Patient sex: M
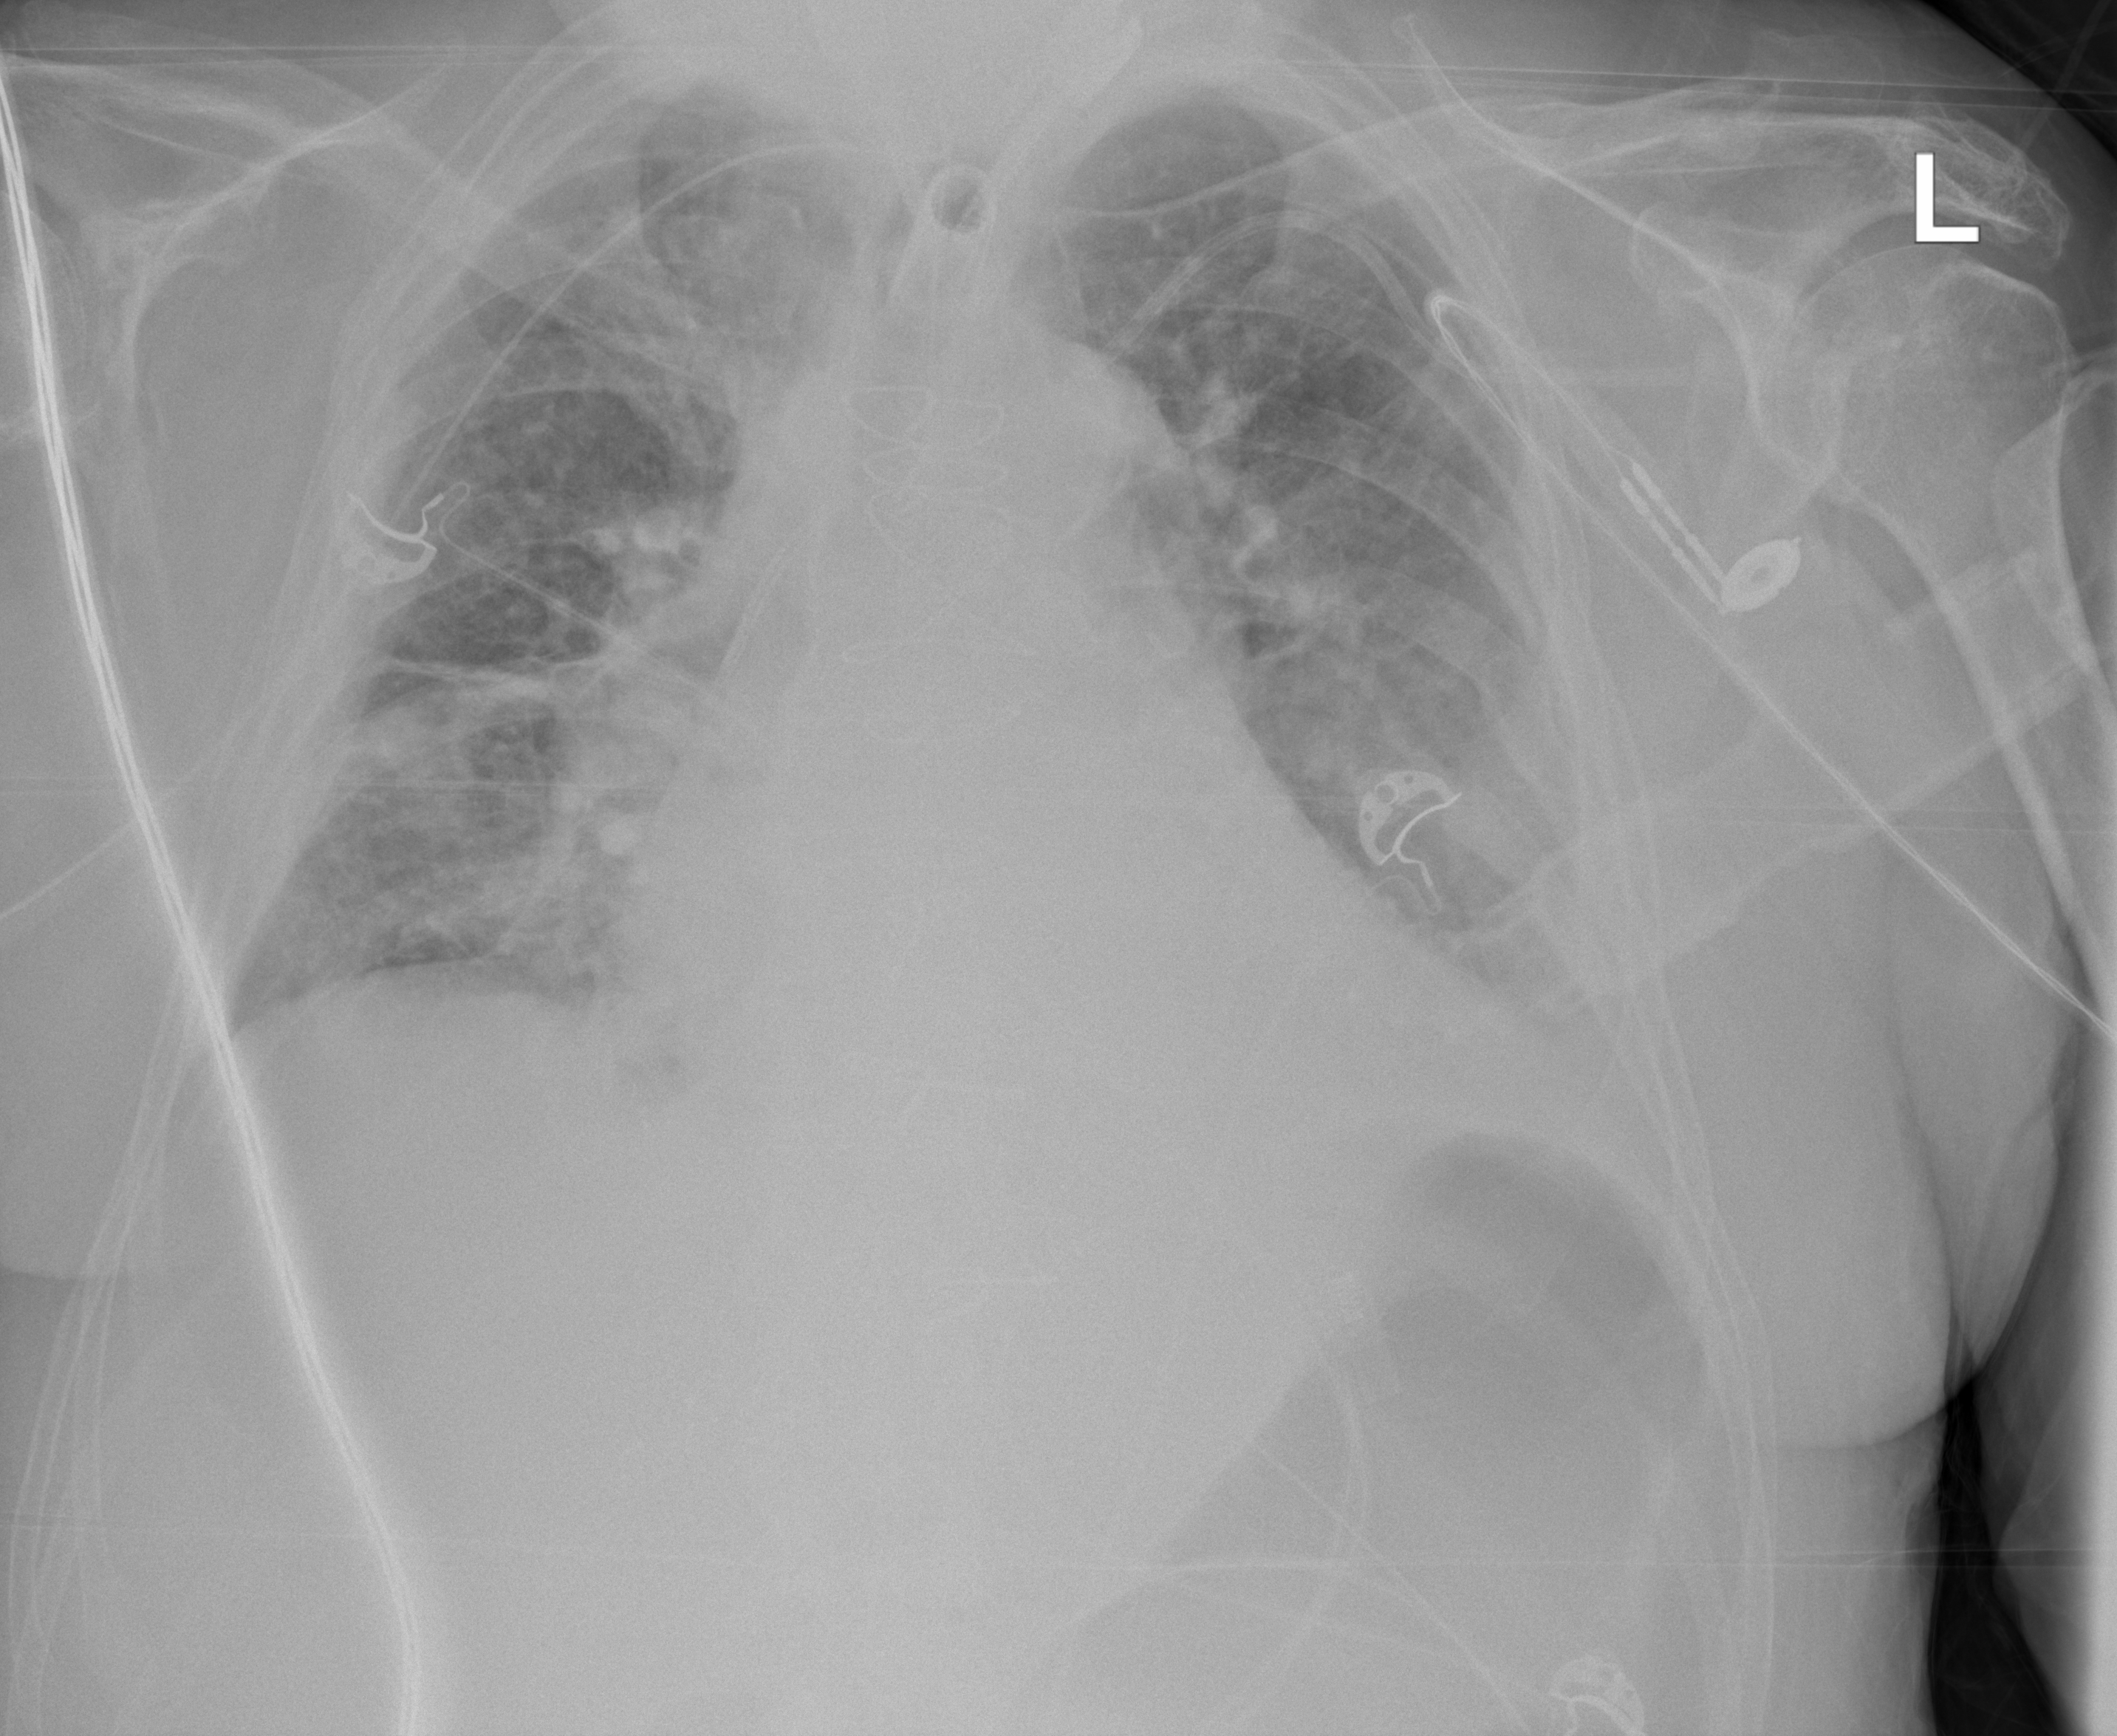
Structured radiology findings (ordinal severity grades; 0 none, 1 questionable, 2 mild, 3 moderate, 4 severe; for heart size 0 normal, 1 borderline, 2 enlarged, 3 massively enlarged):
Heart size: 2
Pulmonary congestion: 3
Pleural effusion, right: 0
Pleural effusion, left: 2
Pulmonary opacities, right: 3
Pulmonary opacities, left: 2
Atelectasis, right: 2
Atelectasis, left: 2